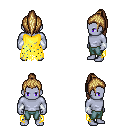
a pixel art fantasy rpg character, male body template, dark elf, purple skin, yellow tattered cape, teal pants, blonde long topknot hairstyle, white cloth bracers, four views (front, back, left, right), 2x2 character sprite sheet, small pixel art, hard edges, no anti-aliasing